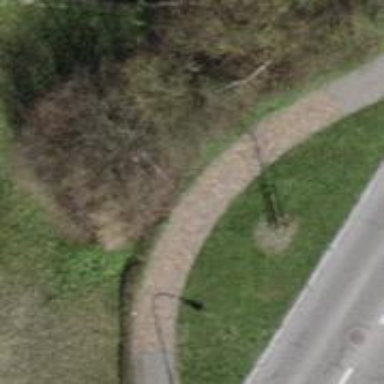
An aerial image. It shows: Sidewalk with sett surface.